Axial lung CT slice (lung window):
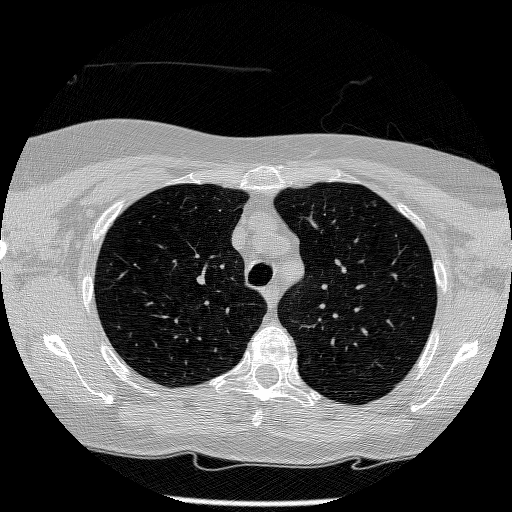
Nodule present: no